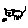
Label: cat